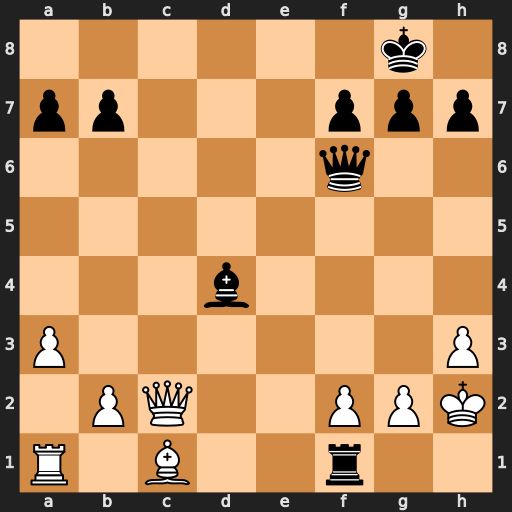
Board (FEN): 6k1/pp3ppp/5q2/8/3b4/P6P/1PQ2PPK/R1B2r2
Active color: w
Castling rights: -
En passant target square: -
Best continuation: Qc8+ Qd8 Qxd8#